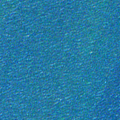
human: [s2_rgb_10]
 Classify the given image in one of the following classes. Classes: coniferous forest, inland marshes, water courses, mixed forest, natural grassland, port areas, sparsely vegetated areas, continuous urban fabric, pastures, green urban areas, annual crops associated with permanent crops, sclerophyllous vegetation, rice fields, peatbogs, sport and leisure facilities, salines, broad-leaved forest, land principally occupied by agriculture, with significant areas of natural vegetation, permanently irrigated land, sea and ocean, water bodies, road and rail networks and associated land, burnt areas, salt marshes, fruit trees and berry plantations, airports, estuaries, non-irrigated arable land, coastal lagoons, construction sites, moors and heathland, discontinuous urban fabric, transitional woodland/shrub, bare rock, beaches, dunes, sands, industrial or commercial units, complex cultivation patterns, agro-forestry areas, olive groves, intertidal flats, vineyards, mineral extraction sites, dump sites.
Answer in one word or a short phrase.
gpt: sea and ocean